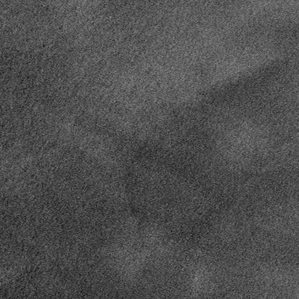
Label: frost